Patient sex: M
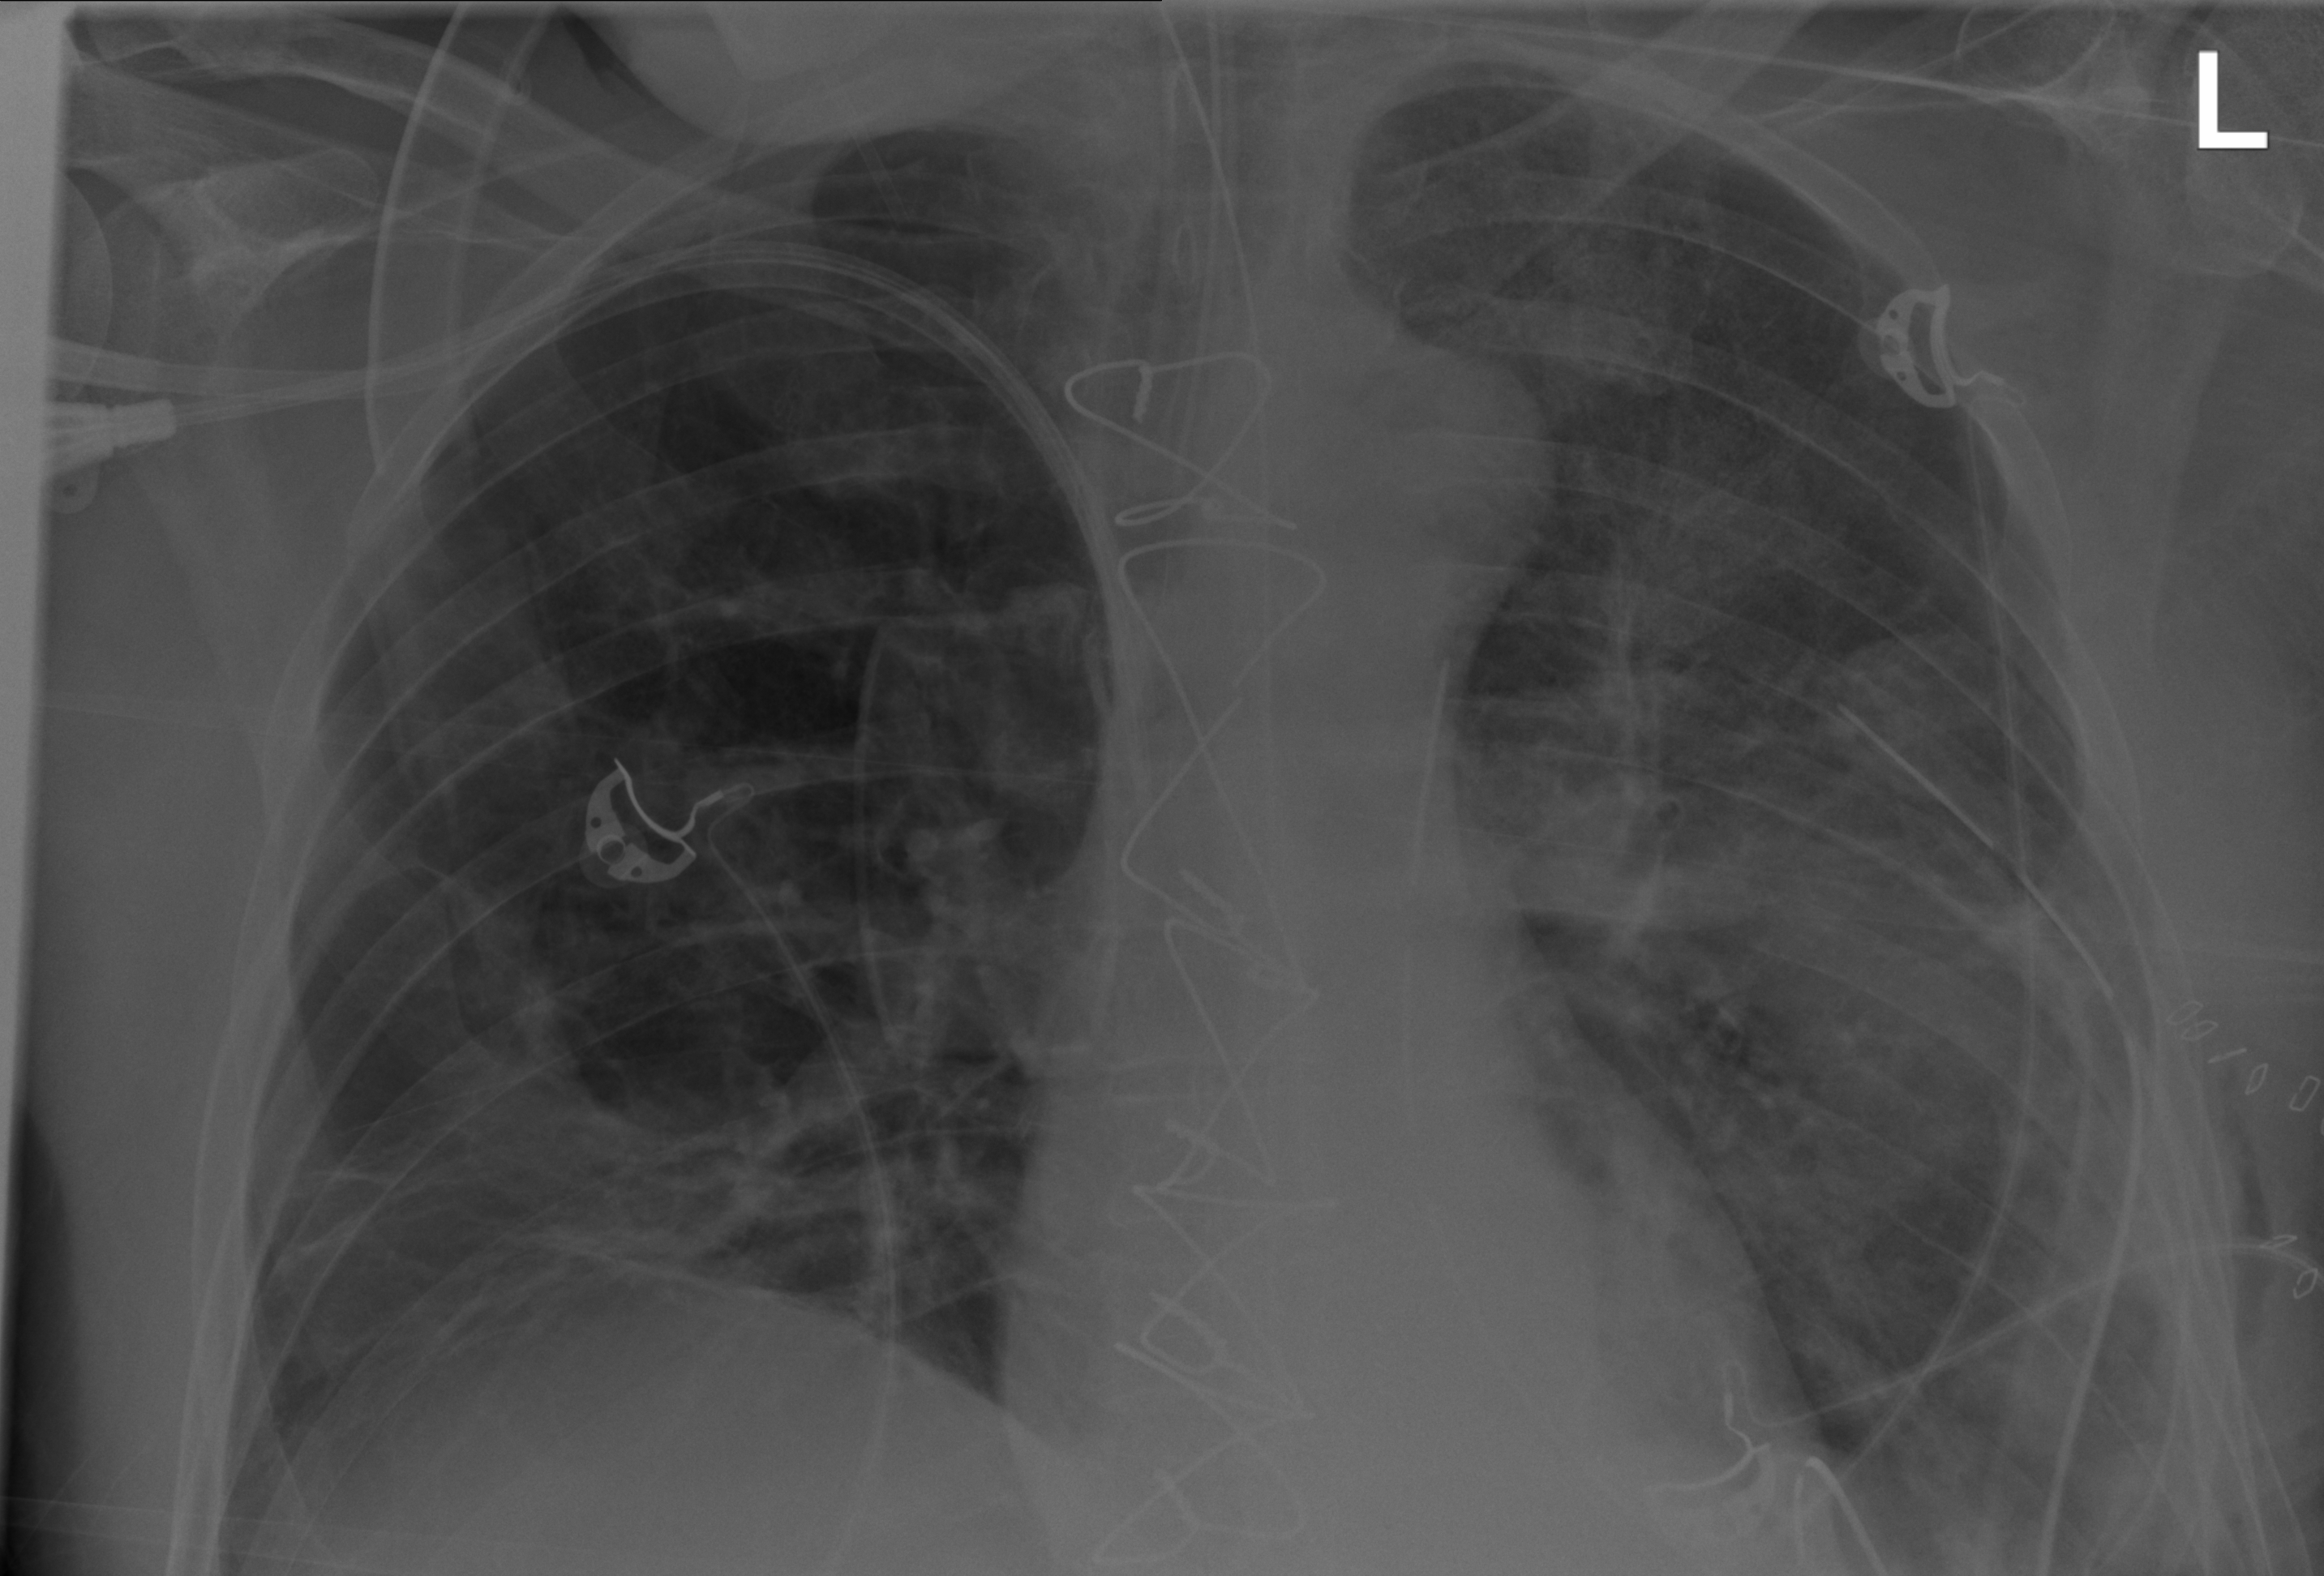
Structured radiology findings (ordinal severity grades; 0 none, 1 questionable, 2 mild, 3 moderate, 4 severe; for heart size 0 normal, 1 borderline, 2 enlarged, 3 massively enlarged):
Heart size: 0
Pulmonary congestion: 0
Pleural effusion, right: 2
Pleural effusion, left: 2
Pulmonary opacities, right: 2
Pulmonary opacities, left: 3
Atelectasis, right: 2
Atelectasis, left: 3